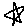
Label: star